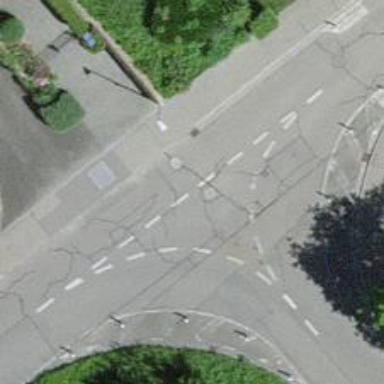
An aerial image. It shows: Service road with surface made of paving stones.